Question: This is a bit of an unusual question but I have a test case with MSTest which goes through an assembly via reflection and tests if all types which match some pattern are serialisable. This all works fine and gives me good results. However it would also be useful to see a custom message on test pass telling me how many types it found which match the pattern (as a sanity check).
Does anyone know if this is possible without having to go all the way to the console output in the results page?
I am using VS 2012, and would like the custom message to display on the test passed screen instead of having to go all the way to output to view the results.

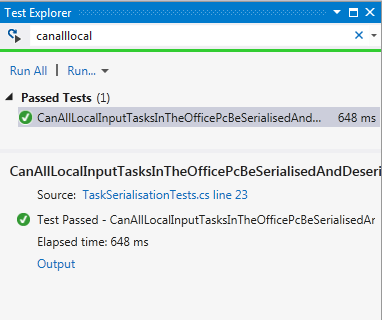
Answer: Right click the column headers and go "Add/Remove columns..". Select "Output (StdOut)" and then you can do this:
'''
Console.WriteLine("This is a message from my test!");
'''
And it will be displayed like so: